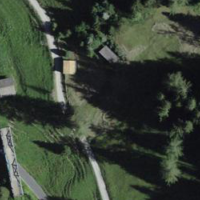
EUNIS habitat code: 26
Species observed at this site:
Pinguicula vulgaris
Dactylorhiza majalis